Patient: sex M, age 65
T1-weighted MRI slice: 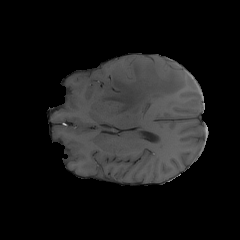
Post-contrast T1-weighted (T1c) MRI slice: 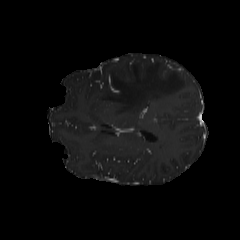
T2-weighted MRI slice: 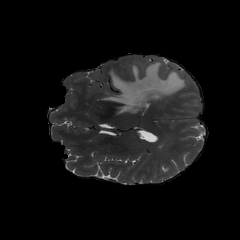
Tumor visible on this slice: yes
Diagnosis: Glioblastoma, IDH-wildtype
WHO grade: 4